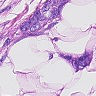
Metastatic tissue present: yes